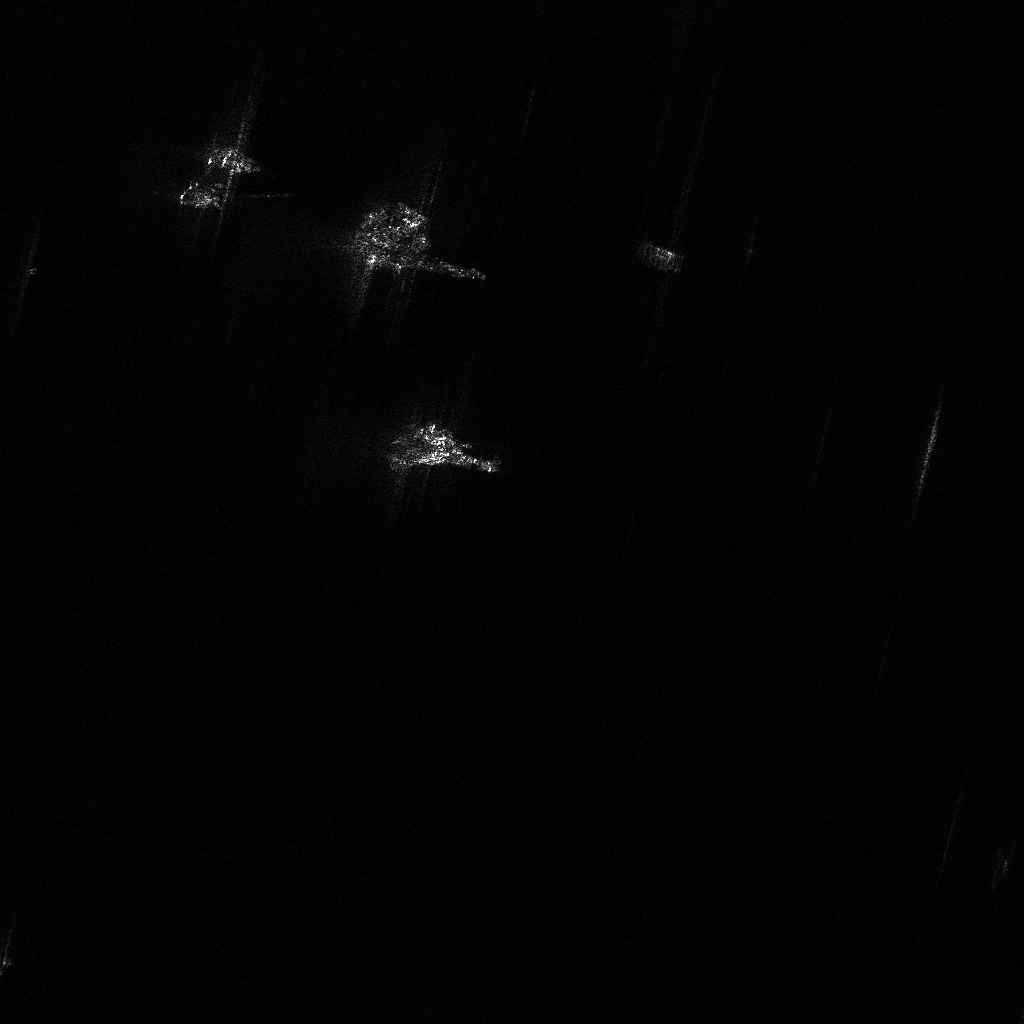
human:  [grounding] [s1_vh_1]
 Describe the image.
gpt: In the satellite image, there is  <ref>2 large container </ref> <box>[[19, 13, 25, 17, 15], [17, 17, 23, 21, 13]]</box> located at top left,  <ref>1 medium container </ref> <box>[[62, 23, 67, 25, 15]]</box> located at top.